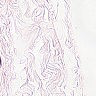
Metastatic tissue present: no